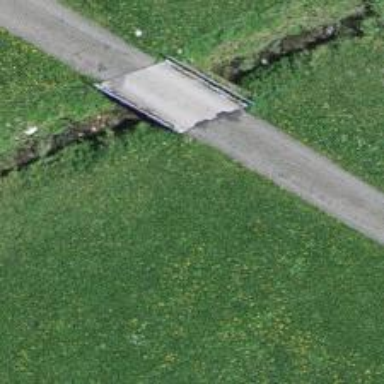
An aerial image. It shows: Service road that crosses over bridge.